Interaction volume radius: 5 \u00c5
Interaction volume height: 10 \u00c5
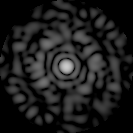
Disorder parameter: 0.8506